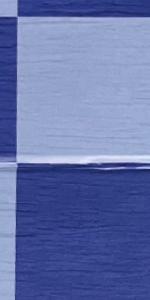
Label: Empty